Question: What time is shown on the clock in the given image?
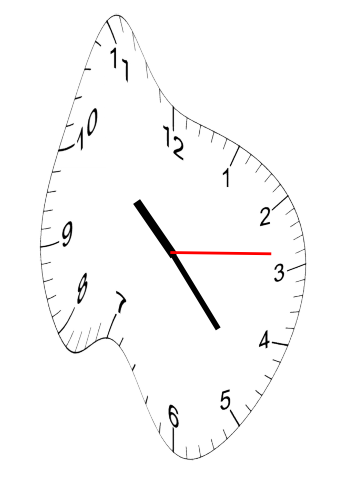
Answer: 10:23:14